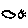
Label: cloud